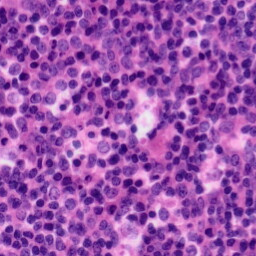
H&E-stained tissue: Tonsil